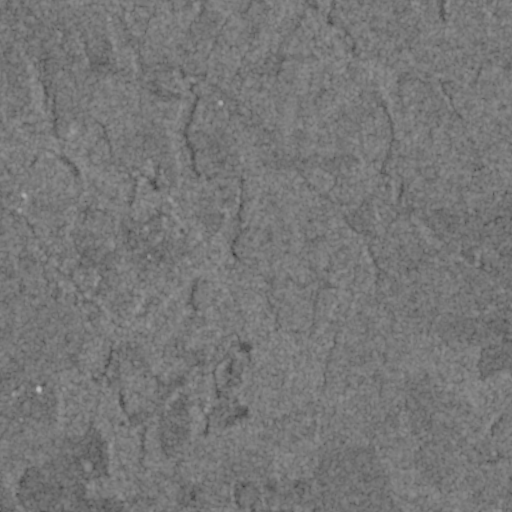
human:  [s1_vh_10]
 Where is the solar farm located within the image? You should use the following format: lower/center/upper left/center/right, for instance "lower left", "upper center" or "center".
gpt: The solar farm is located in the lower right of the image.
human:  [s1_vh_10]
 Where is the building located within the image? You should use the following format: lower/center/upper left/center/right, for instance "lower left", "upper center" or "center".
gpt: The building is located in the upper center of the image.
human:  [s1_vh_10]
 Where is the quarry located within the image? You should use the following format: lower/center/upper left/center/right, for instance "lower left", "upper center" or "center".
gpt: There is no quarry in the image.

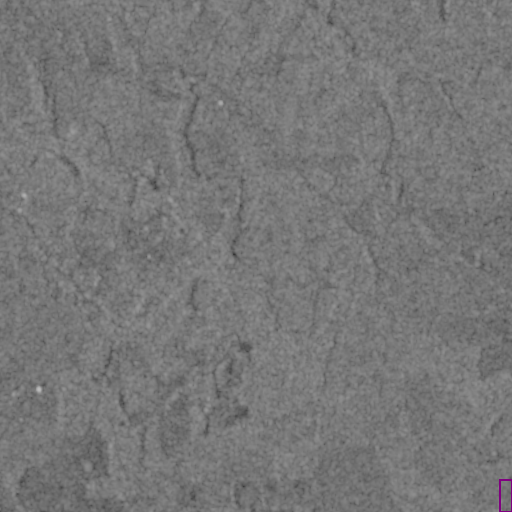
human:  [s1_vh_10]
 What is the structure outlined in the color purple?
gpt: The structure outlined in purple is a solar farm.
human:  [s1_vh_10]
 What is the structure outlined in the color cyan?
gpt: There is no cyan outline.